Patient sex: F
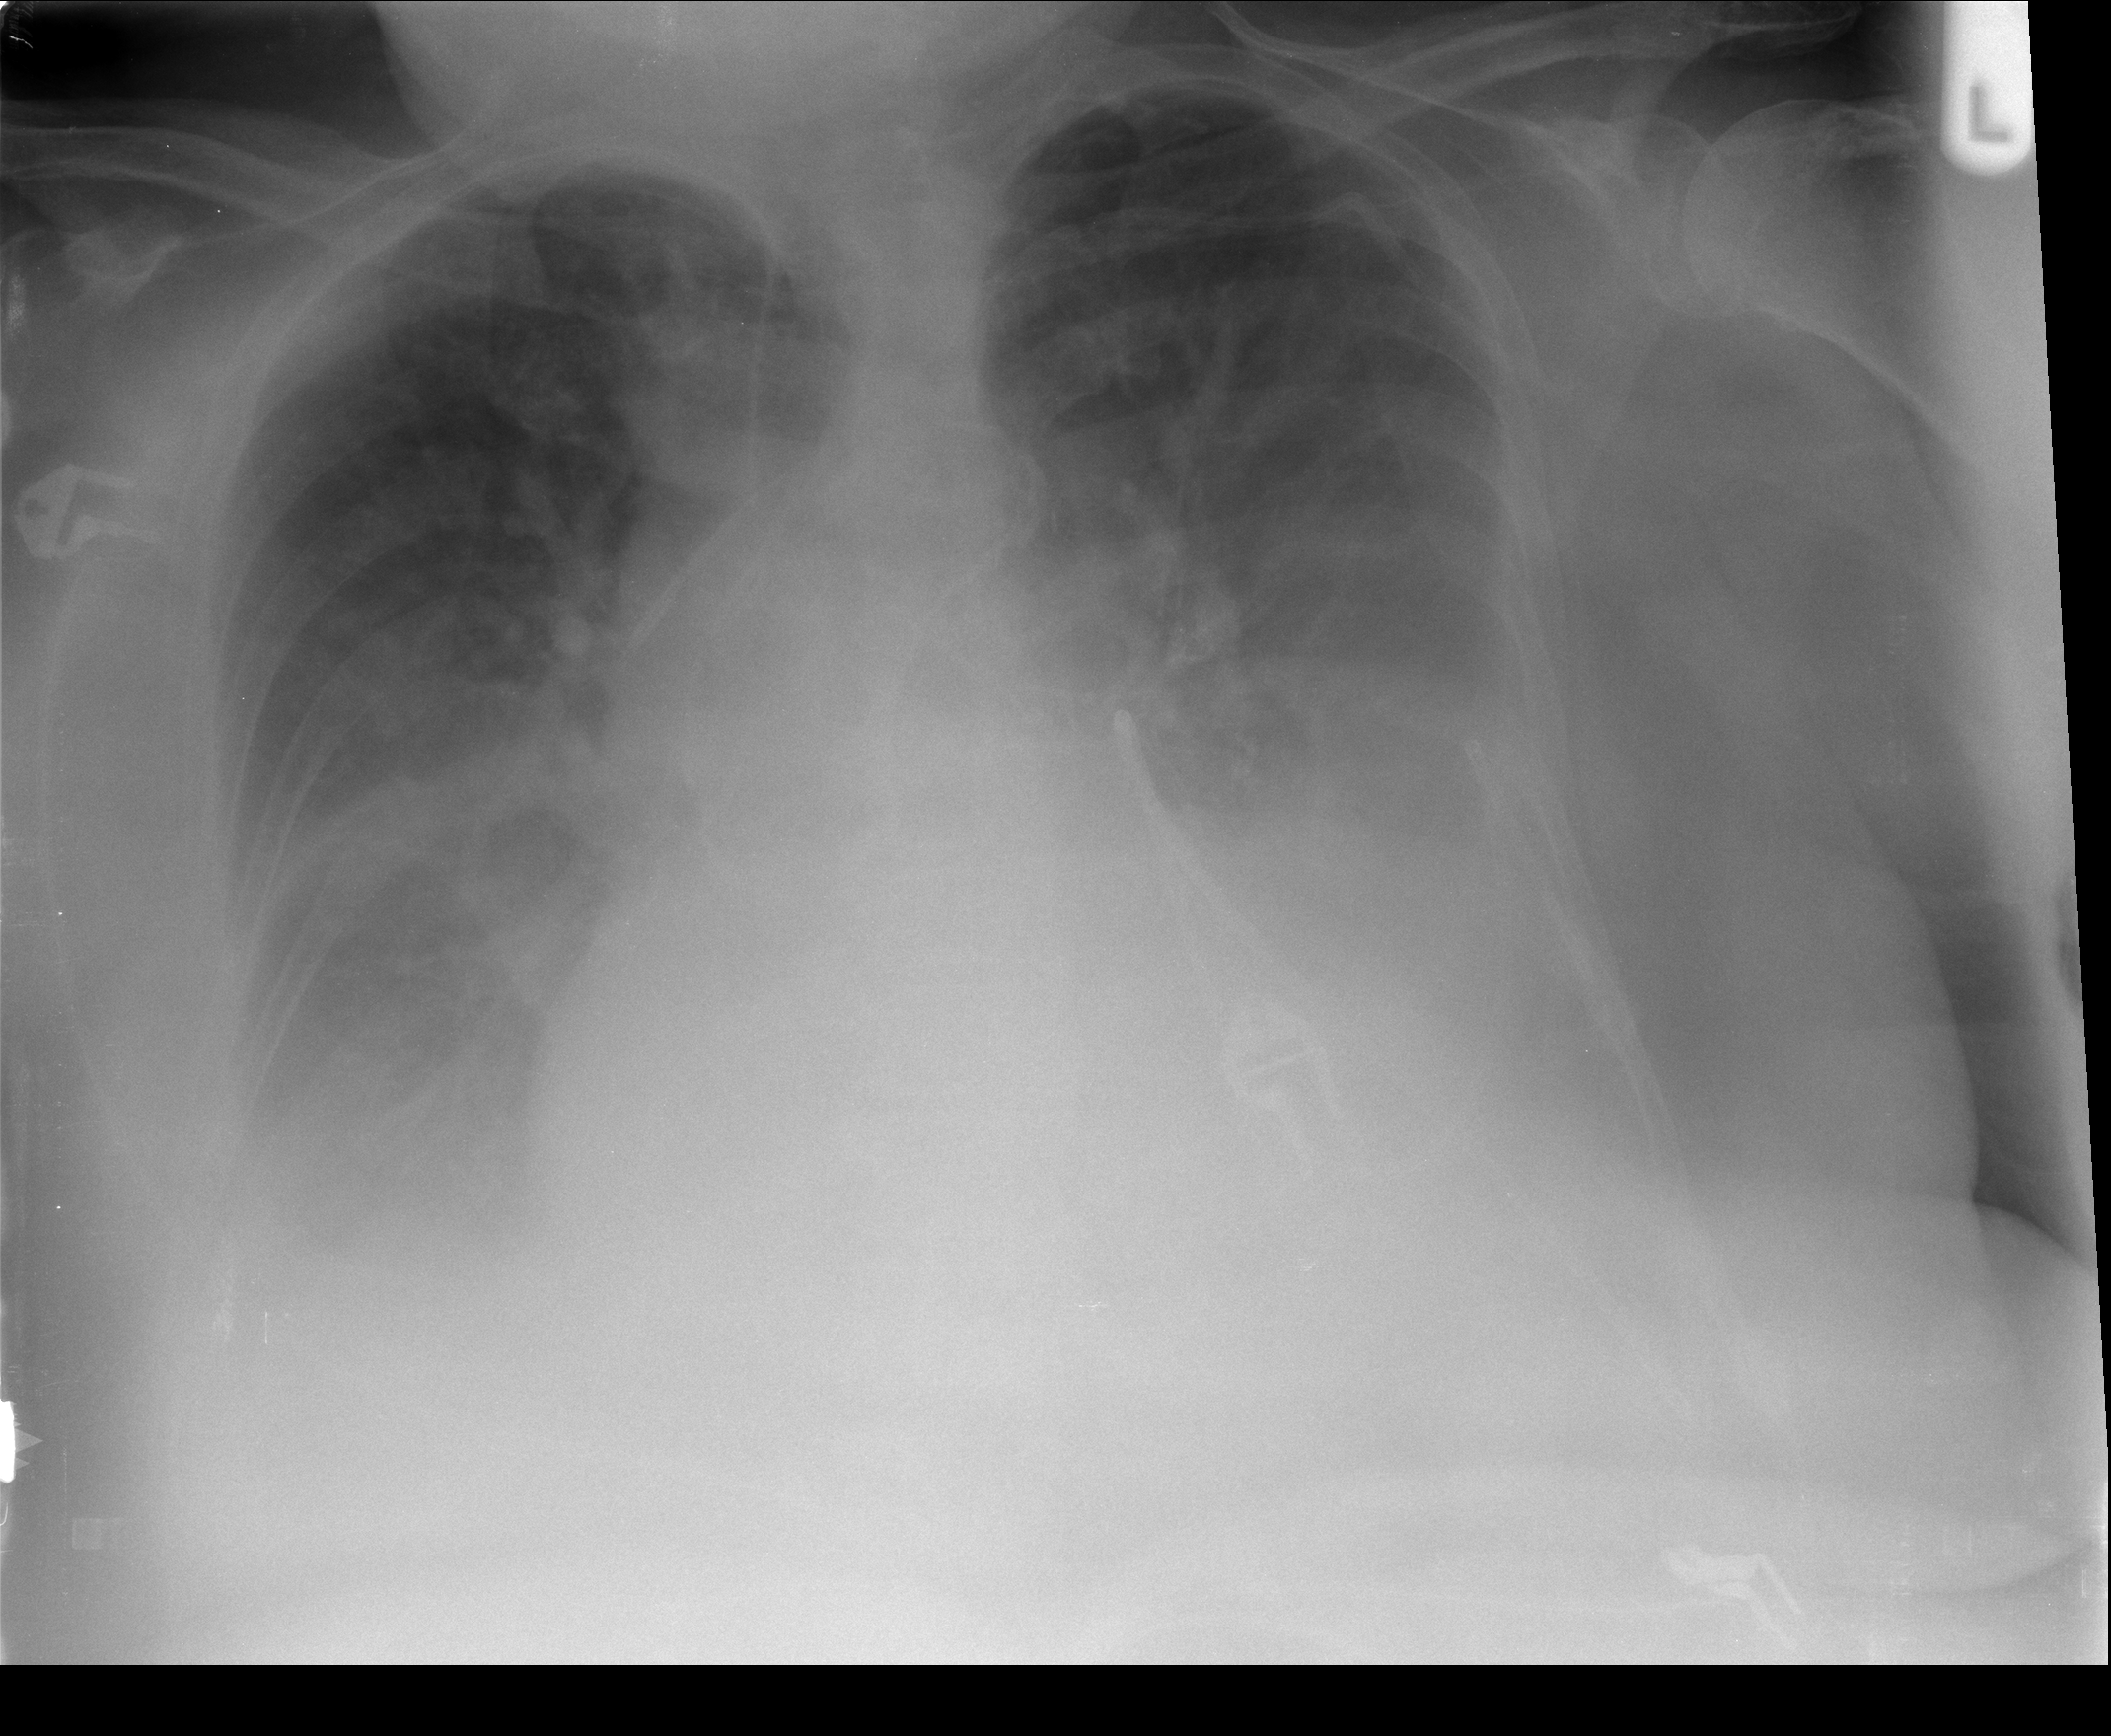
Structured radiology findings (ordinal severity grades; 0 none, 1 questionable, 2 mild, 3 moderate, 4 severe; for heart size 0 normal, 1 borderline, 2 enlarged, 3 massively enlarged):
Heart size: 2
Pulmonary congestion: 3
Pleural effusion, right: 2
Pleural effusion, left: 3
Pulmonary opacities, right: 2
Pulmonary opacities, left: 2
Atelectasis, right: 3
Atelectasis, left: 3